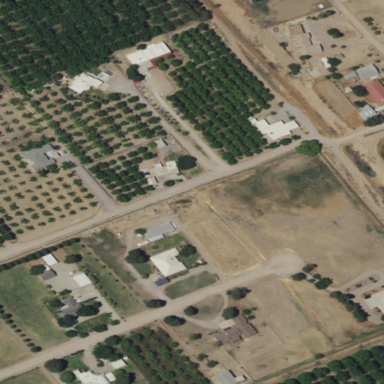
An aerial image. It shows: Orchard.